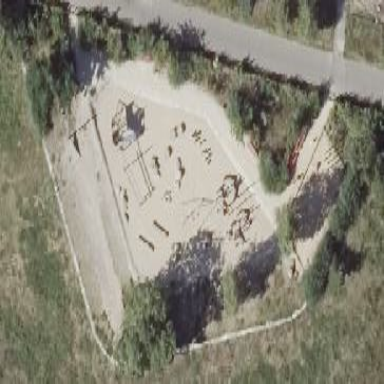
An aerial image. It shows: Playground area for leisure land.